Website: crate-barrel
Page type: receipt
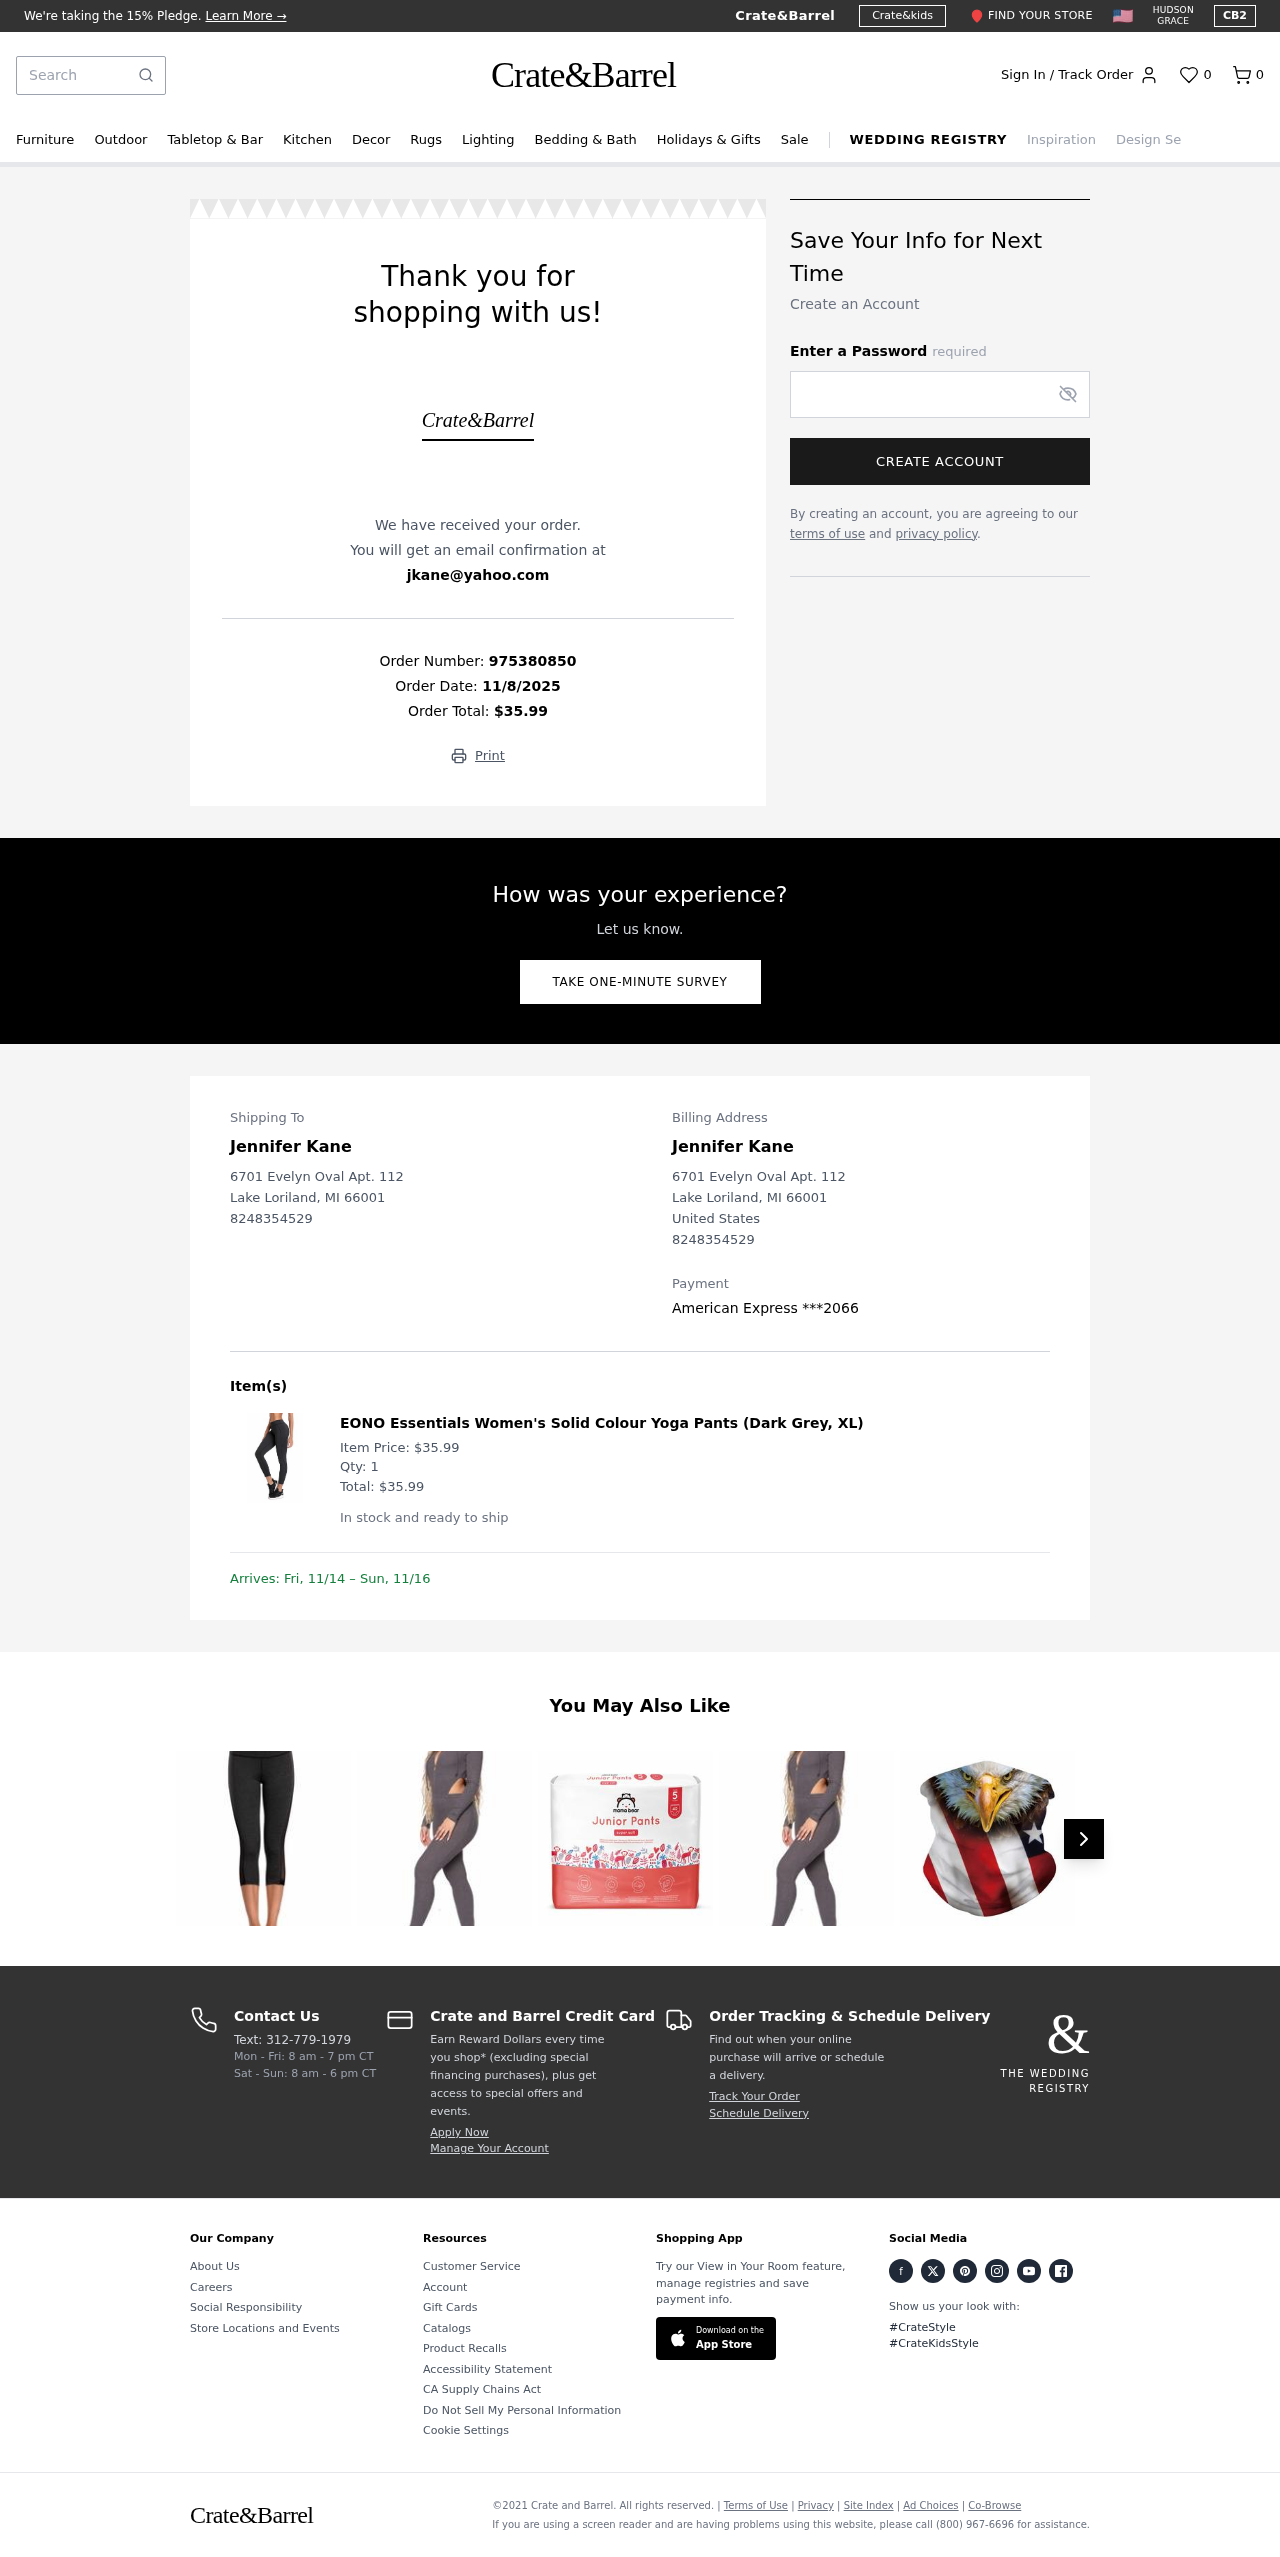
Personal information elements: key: PII_CARD_LAST4
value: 2066
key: PII_CARD_TYPE
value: American Express
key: PII_CITY
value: Lake Loriland
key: PII_COUNTRY
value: United States
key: PII_EMAIL
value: jkane@yahoo.com
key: PII_FULLNAME
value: Jennifer Kane
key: PII_PHONE
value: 8248354529
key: PII_POSTCODE
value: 66001
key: PII_STATE_ABBR
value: MI
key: PII_STREET
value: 6701 Evelyn Oval Apt. 112
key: PII_FULLNAME2
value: Jennifer Kane
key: PII_CITY2
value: Lake Loriland
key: PII_STATE_ABBR2
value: MI
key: PII_POSTCODE_FULL
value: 66001
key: PII_POSTCODE_NUMERIC
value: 66001
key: PII_PHONE2
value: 8248354529
Product elements: key: PRODUCT1_NAME
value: EONO Essentials Women's Solid Colour Yoga Pants (Dark Grey, XL)
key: PRODUCT1_PRICE
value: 35.99
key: PRODUCT1_QUANTITY
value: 1
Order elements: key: ORDER_NUM_ITEMS
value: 0
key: ORDER_ID
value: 975380850
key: ORDER_DATE
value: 11/8/2025
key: ORDER_TOTAL
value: $35.99
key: ORDER_ITEM_TOTAL
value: $35.99
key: ORDER_DELIVERY_DATE
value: Fri, 11/14 – Sun, 11/16
Search elements: key: HEADER_SEARCH
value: Search
Other elements: key: FAVORITES_COUNT
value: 0